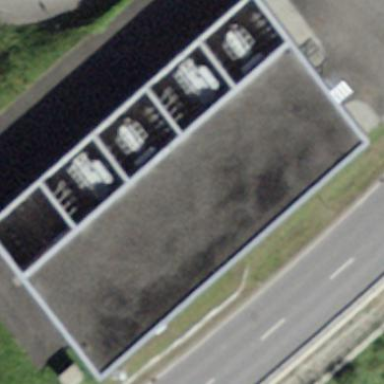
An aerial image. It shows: Industrial building housing substation.